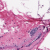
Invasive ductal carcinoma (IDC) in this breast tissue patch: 0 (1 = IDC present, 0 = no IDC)